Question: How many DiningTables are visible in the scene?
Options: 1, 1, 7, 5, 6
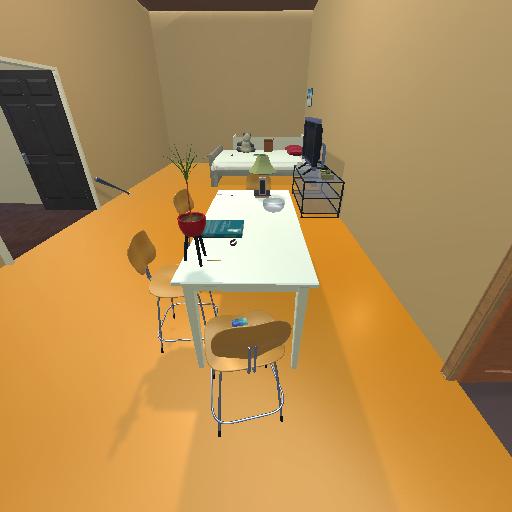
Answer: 1